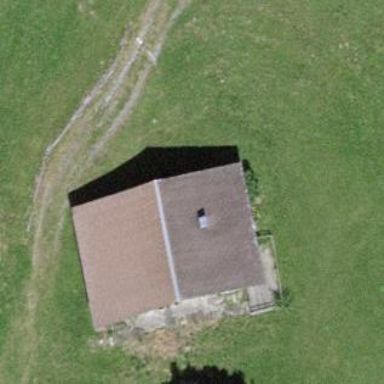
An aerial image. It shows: Cabin is depicted in the image.